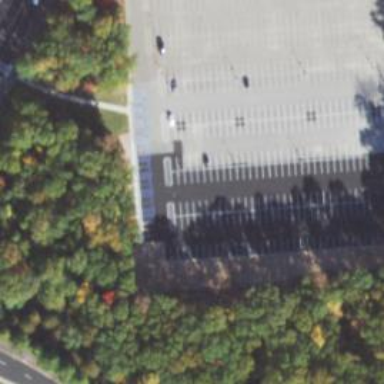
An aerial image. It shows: Parking space is available.